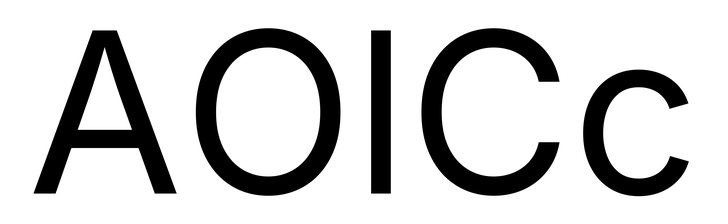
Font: Inter_Regular